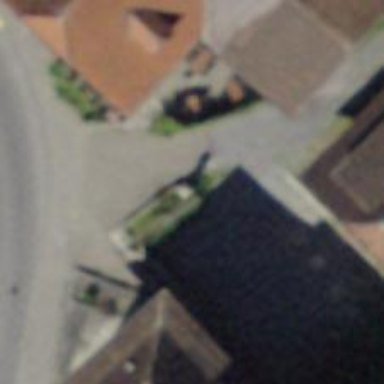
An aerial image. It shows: Beautiful fountain.